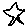
Label: star